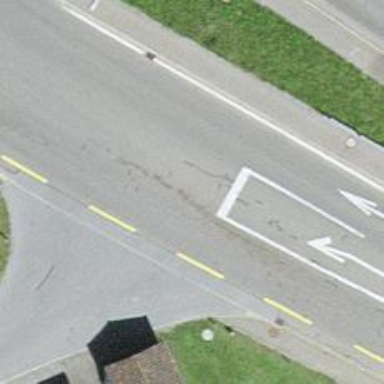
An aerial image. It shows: Secondary road with asphalt surface.